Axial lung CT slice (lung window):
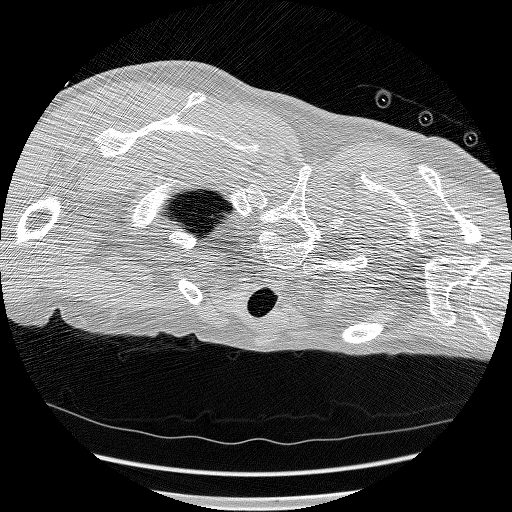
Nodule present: no